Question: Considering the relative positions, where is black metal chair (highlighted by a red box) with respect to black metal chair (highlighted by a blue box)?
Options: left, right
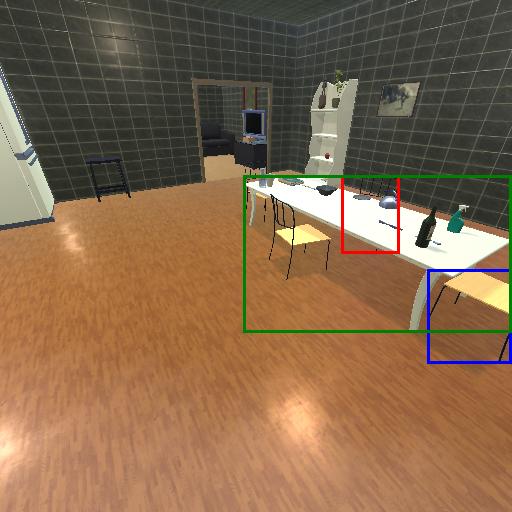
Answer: left